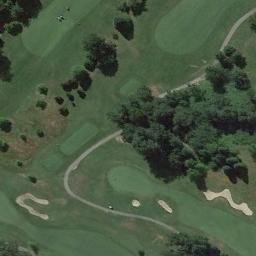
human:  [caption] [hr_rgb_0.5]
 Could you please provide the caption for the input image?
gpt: There are three large bunkers and two paths .

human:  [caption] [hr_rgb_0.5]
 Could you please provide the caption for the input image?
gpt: There are many trees near the golf course .

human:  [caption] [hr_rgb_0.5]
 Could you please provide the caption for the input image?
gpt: There are a few bunkers and a few paths on the large green lawn on the golf course and many trees .

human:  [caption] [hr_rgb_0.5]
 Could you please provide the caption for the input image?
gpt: The golf course has some putting greens, Fairways, Barrier trees and sandpits and a road goes through the golf course .

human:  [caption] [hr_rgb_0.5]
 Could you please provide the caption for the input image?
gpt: There are some green trees and some bunkers on the golf course .